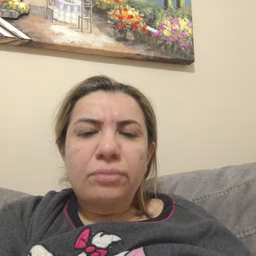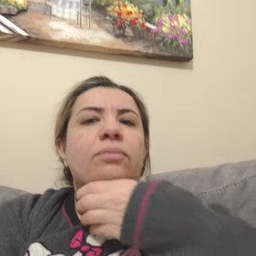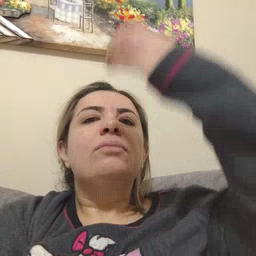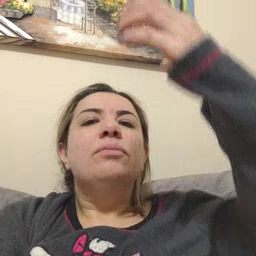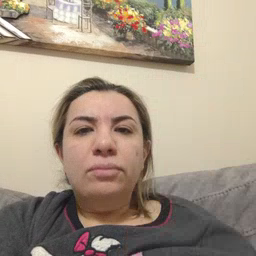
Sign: giraffe